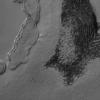
Label: not_dusty